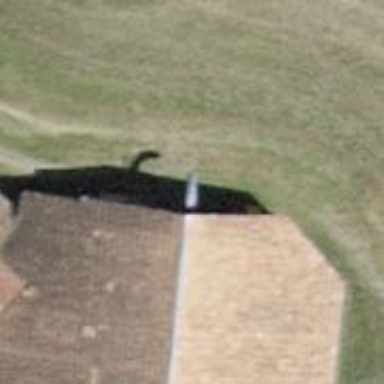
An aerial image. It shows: Rural barn.